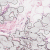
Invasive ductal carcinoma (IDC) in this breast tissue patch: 0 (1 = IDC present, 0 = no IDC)